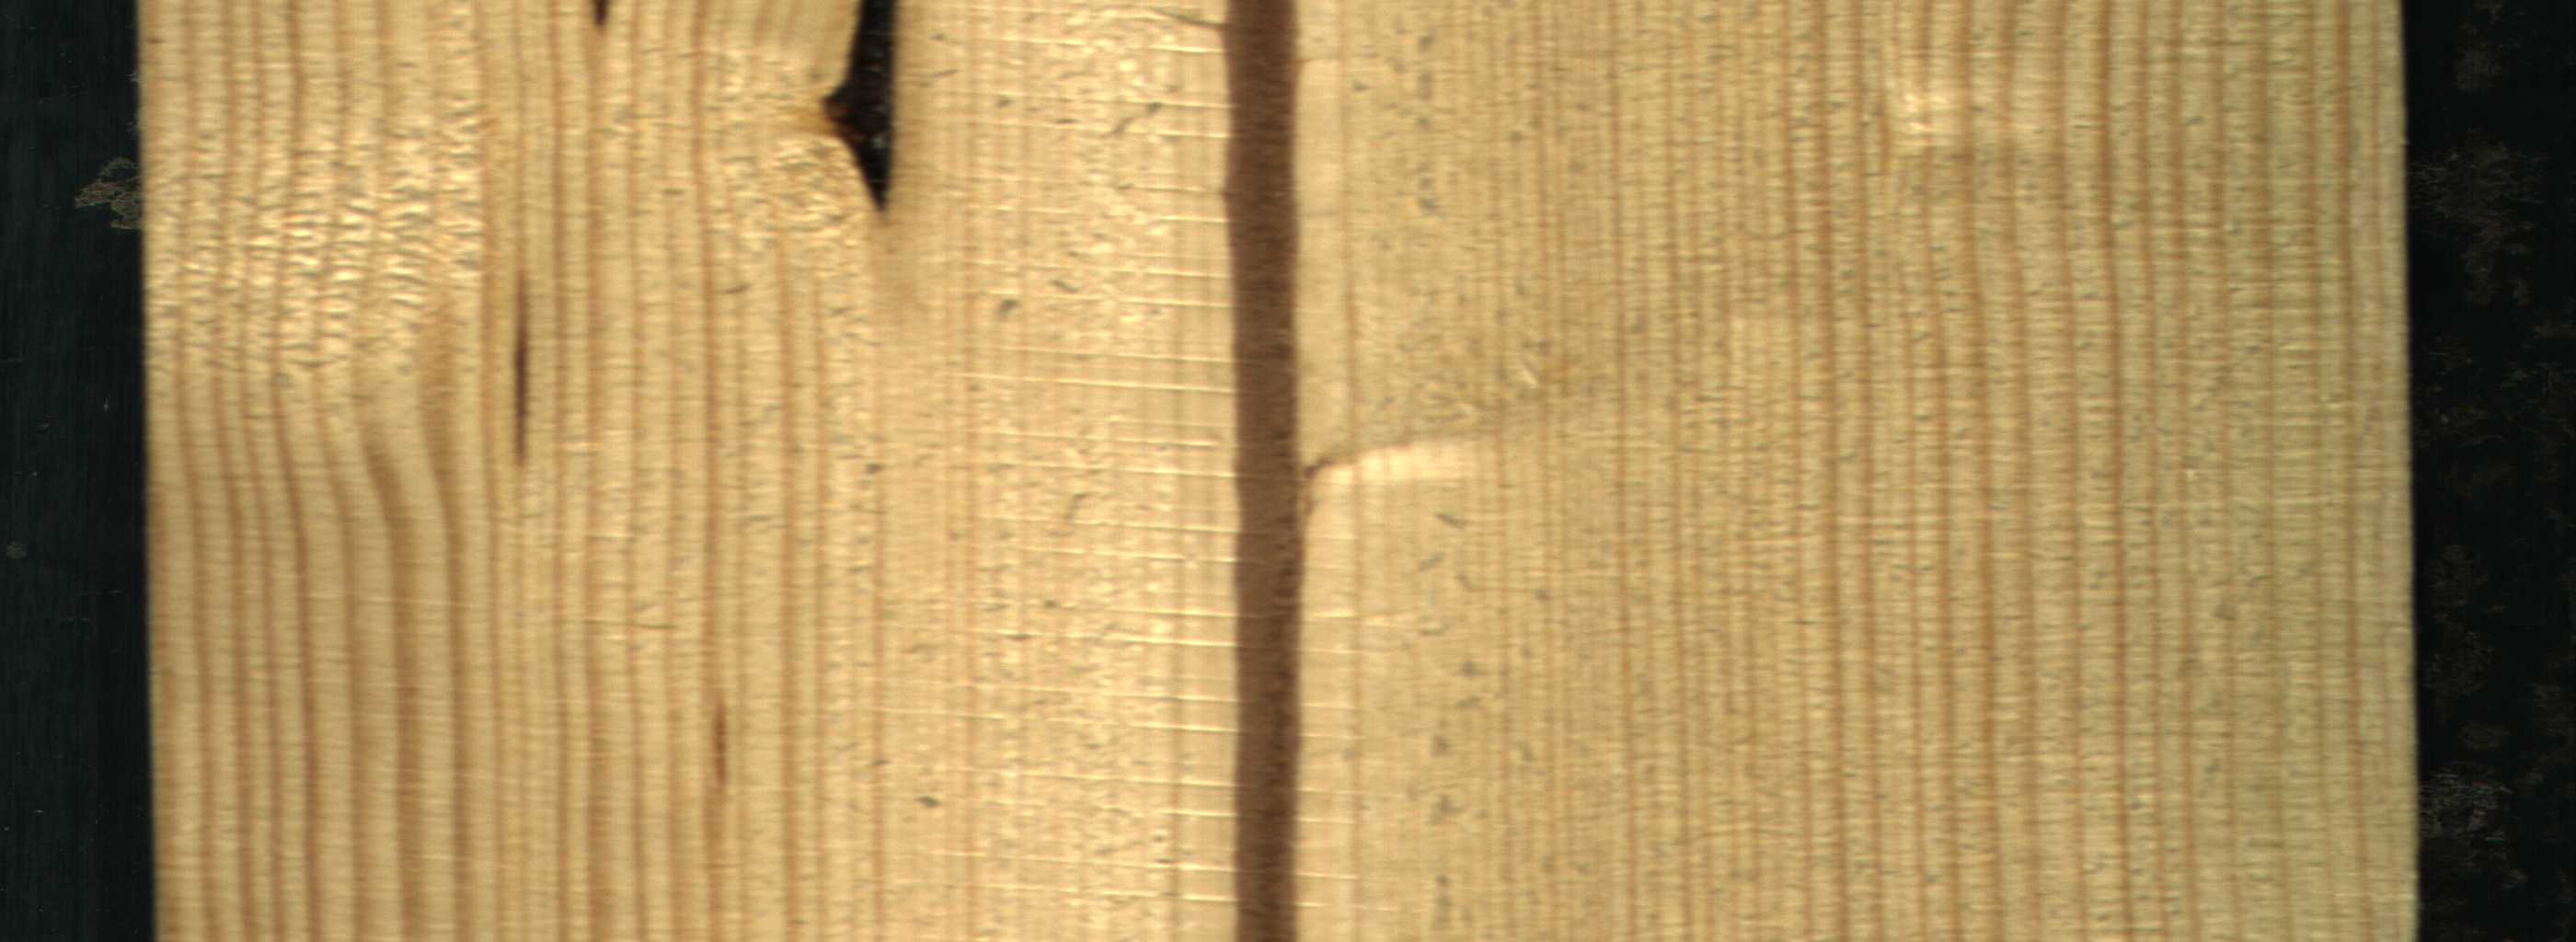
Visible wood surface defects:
Marrow
resin
resin
resin